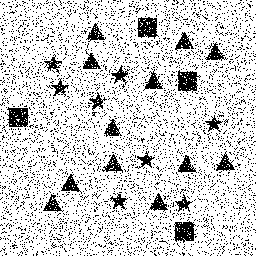
Squares: 4
Triangles: 12
Stars: 8
Total shapes: 24